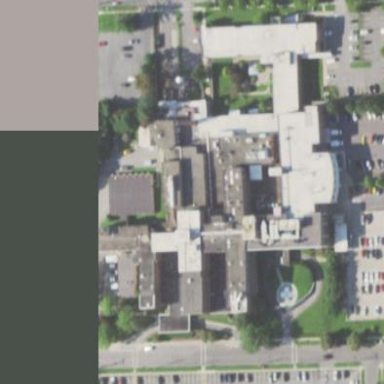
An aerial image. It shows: Hospital providing healthcare services.